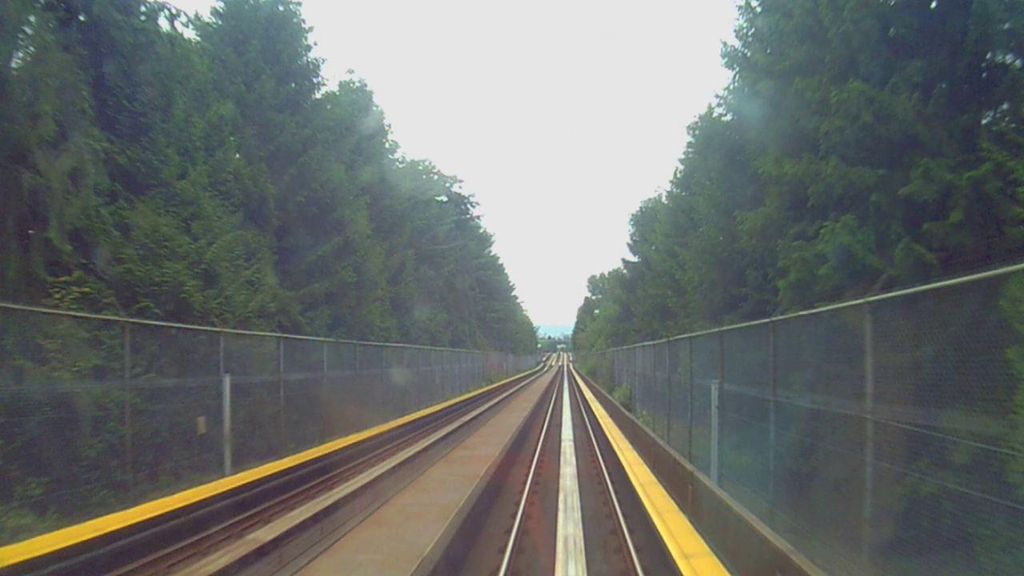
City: vancouver